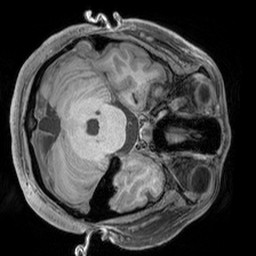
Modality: T1w
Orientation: axial
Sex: female
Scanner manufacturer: siemens
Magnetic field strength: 3 T
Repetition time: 2.3 s
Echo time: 0.00226 s